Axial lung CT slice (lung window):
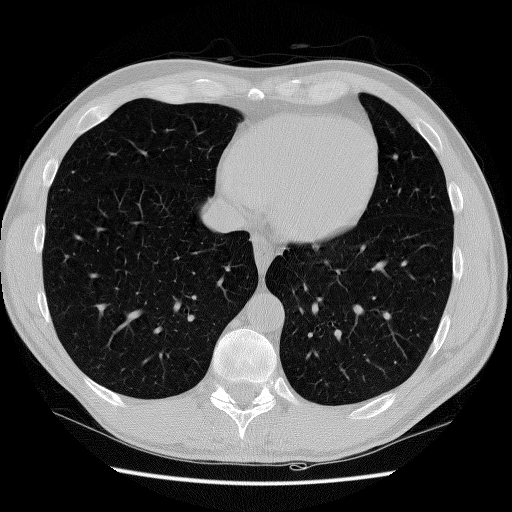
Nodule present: no